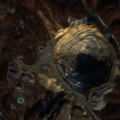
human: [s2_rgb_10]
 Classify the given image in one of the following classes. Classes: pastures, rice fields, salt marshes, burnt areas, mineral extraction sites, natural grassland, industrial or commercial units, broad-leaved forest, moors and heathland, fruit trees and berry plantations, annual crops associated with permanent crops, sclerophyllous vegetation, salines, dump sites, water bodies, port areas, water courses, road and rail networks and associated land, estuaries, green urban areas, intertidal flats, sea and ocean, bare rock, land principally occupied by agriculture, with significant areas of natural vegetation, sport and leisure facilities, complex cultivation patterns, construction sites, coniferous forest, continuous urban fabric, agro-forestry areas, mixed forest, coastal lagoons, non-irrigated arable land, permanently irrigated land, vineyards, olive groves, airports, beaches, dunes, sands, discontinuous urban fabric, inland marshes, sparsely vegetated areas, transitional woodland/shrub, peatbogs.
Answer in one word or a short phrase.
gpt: mineral extraction sites, land principally occupied by agriculture, with significant areas of natural vegetation, broad-leaved forest